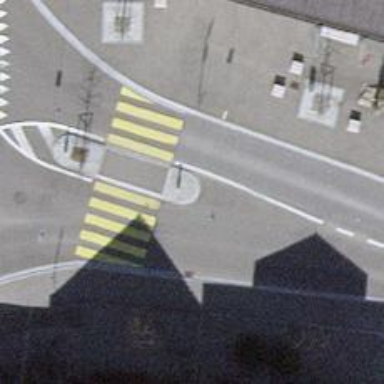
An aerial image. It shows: Public transport stop position.